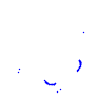
Particle: kaon